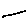
Label: line